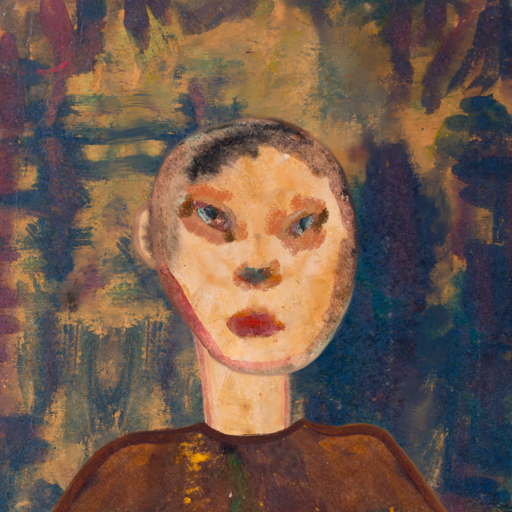
Background: InTheSun, Head And Neck Front: Childish, Face Front: Boggyland, Bust: Comrade, Hair Front: Blank, Head Accessory: Blank, Second Necklace: Blank, Necklace: Blank, Baby: Blank